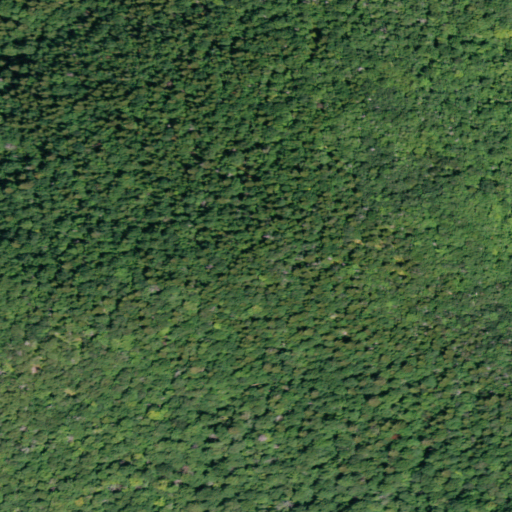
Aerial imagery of mountain in New York named Dugway Mountain containing deciduous forest, evergreen forest, and mixed forest